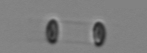
Label: Skeletonema